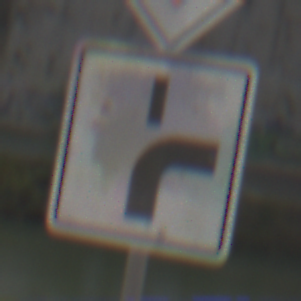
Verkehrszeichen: VerlaufVorfahrtsstrasse8
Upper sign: Vorfahrtsstrasse
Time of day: MorningAfternoon
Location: Outdoor (Suburban)
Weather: PartlyCloudy
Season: NotSpecified
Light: Natural